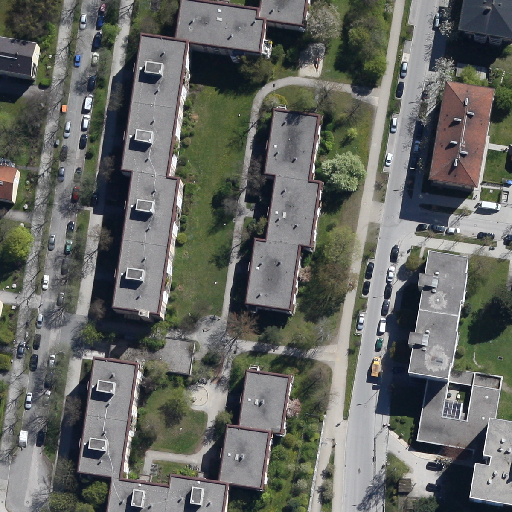
Referring expression: vehicle in the parking area